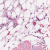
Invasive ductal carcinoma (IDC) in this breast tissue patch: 1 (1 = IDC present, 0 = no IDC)